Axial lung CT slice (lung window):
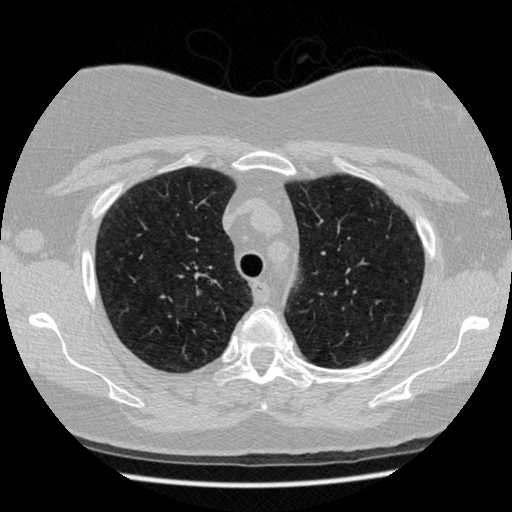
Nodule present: no